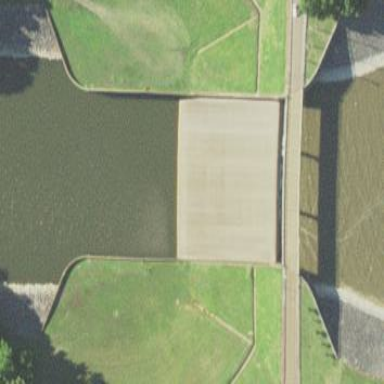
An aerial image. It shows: Canal with water flowing through it.